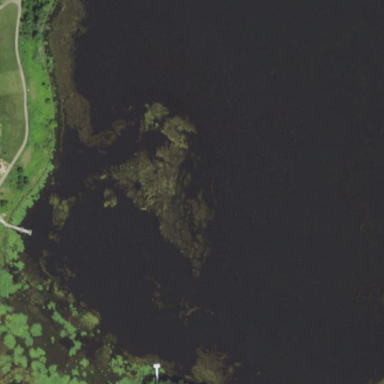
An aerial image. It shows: Beautiful lake surrounded by nature.